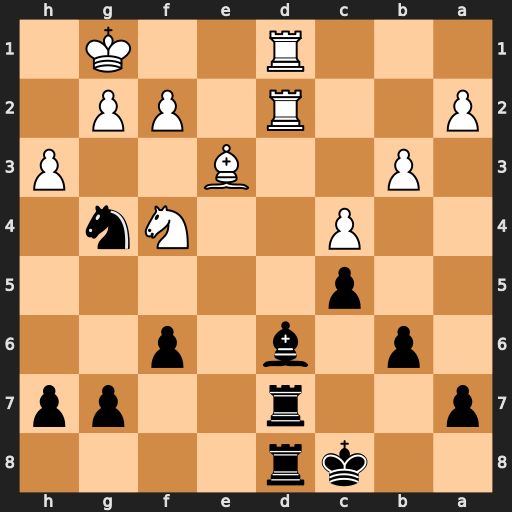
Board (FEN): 2kr4/p2r2pp/1p1b1p2/2p5/2P2Nn1/1P2B2P/P2R1PP1/3R2K1
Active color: b
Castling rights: -
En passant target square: -
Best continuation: Nxe3 fxe3 Bxf4